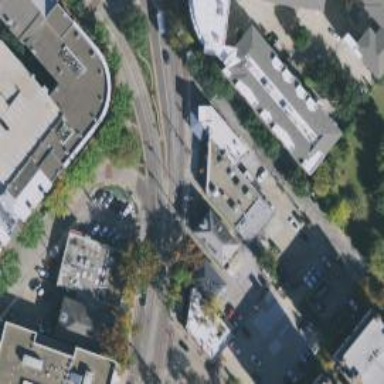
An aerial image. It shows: Tertiary road with separate sidewalks. The road is embedded with tram rails.